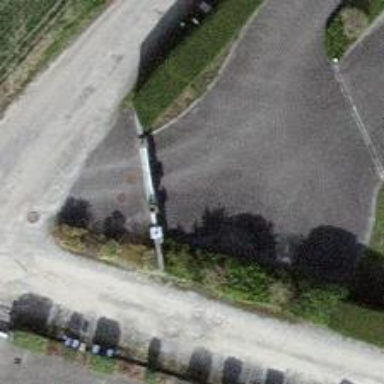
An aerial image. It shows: Gate.